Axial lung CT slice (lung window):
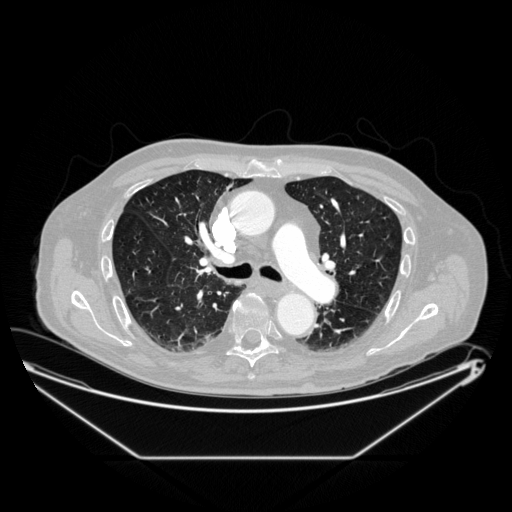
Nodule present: no